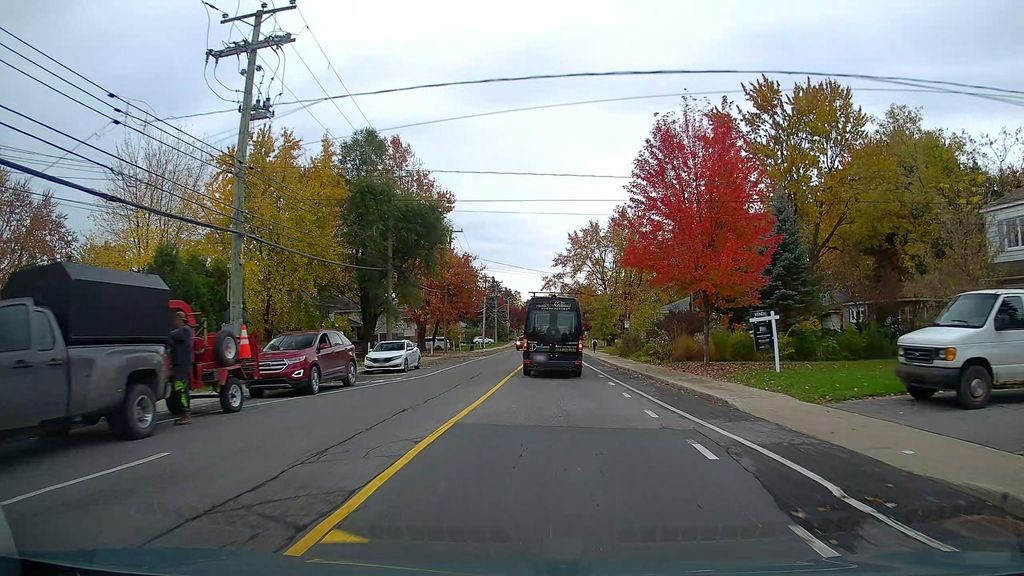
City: montreal